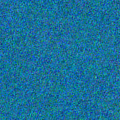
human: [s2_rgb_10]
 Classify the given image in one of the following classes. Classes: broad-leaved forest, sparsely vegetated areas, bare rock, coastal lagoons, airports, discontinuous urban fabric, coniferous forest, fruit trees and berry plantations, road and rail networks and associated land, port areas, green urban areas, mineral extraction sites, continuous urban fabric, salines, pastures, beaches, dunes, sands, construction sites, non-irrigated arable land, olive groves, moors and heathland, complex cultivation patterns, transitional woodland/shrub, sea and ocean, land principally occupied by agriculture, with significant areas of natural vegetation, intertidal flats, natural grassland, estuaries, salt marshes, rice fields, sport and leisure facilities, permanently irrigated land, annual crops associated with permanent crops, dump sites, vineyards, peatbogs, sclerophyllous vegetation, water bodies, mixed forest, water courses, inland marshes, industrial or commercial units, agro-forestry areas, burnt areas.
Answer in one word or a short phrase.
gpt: sea and ocean